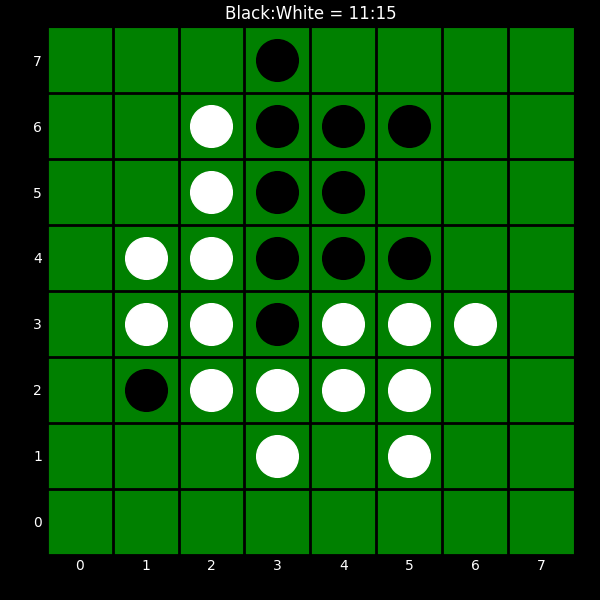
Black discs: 11
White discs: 15